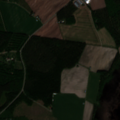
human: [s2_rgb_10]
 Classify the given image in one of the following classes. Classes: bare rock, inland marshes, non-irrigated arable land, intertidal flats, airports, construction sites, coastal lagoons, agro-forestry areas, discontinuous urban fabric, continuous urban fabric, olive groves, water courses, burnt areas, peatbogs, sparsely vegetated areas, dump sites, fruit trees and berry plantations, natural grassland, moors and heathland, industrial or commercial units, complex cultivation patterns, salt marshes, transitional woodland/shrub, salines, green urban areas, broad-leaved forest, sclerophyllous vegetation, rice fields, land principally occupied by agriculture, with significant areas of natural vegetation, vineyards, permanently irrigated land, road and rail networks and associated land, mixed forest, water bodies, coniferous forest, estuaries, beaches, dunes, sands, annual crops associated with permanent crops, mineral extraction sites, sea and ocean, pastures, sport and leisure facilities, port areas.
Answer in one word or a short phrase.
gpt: non-irrigated arable land, land principally occupied by agriculture, with significant areas of natural vegetation, coniferous forest, mixed forest, inland marshes, water bodies